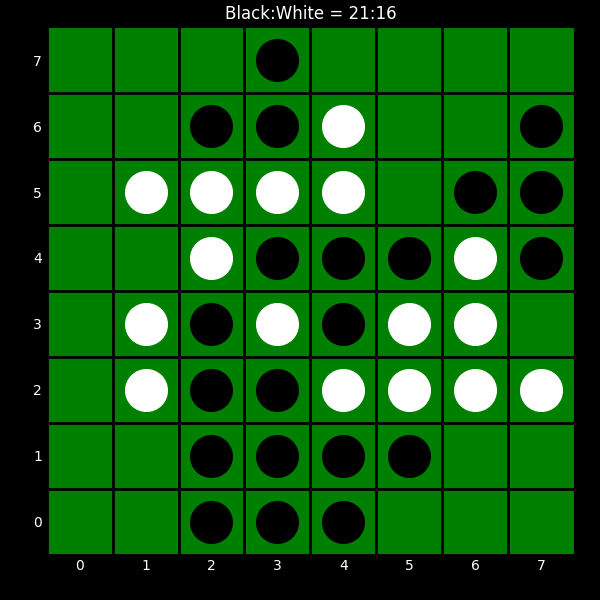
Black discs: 21
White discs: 16